Field crop: maize
Growth stage: 1
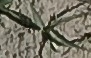
Species: sorghum